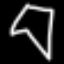
Label: pants